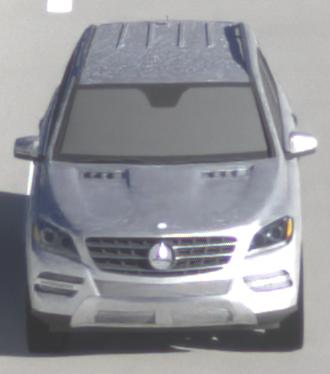
Make: Mercedes-Benz
Model: ML 350
Detailed model: M-Class (166)
Model produced from: 2011/11
Model produced until: 2014/10
Doors: 5
Color: white
Road condition: dry road
Daytime: sunrise or sunset
Contrast: medium contrast